Question: I have two tables Projects and Invoices. The database is MS Access ( mdb )
Project table has fields
1. ProjectID
2. ProjectName
3. ProjectStatus
Invoices table has the fields
1. InvoiceID
2. ProjectID ( foreign key )
3. InvoiceType ( Paid and Recieved )
4. InvoiceChannel ( Coding, Designing and Consulting )
5. InvoiceAmount
The Projects table is in a one-to-many relation with Invoices table with Project ID as foreign key.
I want a table created from querying the Invoices table like this

How can I achieve this using an SQL query?
Or do I have to do it using server side coding ( I use C# with ASP.NET )
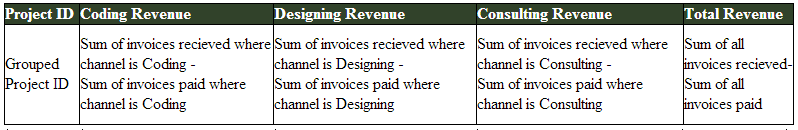
Answer: Your posted table schema doesn't have a field that contains the amount to sum. I will refer to it as 'Amount'.
First, create a crosstab query, and save it in the database (I've called it 'ct'):
'''
TRANSFORM Sum(Amount) AS SumOfAmount
SELECT ProjectID, InvoiceType
FROM Invoices
GROUP BY ProjectID, InvoiceType
PIVOT InvoiceChannel In ("Coding","Designing","Consulting");
'''
This will give you the 'ProjectID' and the 'InvoiceType' as the first two columns, with one additional column each for "Coding","Designing" and "Consulting".
To get the total, you need another query:
'''
SELECT ct.*, Coding + Designing + Consulting AS Total
FROM ct;
'''
Bear in mind that if there are no records for a particular 'ProjectID'/'InvoiceType'/'InvoiceChannel', the query will return 'NULL' for that combination, which will result in the 'Total' being 'NULL'. If this query will be running under Access (say via 'Access.Application') you can use the 'Nz' function, which works like the '??' operator in C#:
'''
SELECT ct.*, Nz(Coding,0) + Nz(Designing,0) + Nz(Consulting,0) AS Total
FROM ct;
'''
If you are accessing data from an '.mdb' or '.accdb' via ADO.NET using the OleDbProvider, you probably won't be able to use 'Nz', and you'll have to use something more complex:
'''
SELECT ct.*,
Iif(IsNull(Coding), 0, Coding) +
Iif(IsNull(Designing), 0, Designing) +
Iif(IsNull(Consulting), 0, Consulting) AS Total
FROM ct;
'''